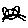
Label: cat